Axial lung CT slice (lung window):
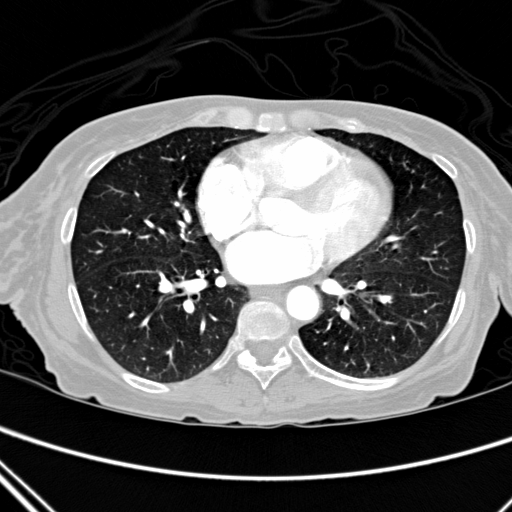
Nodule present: no